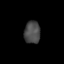
Tissue: lung
Cell type: Myeloid cells
Senescence score: 0.1626
Nuclear area (px): 358
Mean DAPI intensity: 72.919